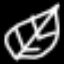
Label: leaf